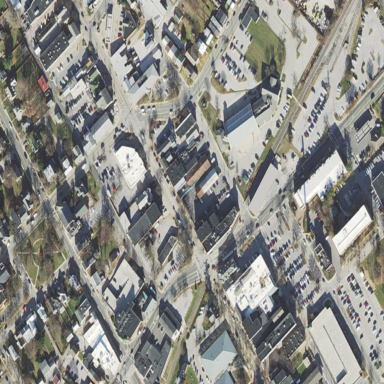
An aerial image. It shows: Retail area.